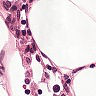
Metastatic tissue present: no